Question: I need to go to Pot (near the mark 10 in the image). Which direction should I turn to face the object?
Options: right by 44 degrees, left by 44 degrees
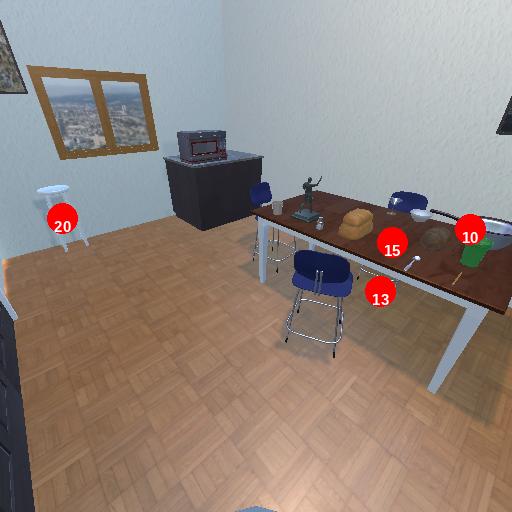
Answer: right by 44 degrees